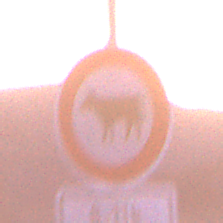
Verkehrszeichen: VerbotViehtrieb
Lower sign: ZeitangabenOhneBeschraenkungAufWochentage2
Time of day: Dawn
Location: Outdoor (Nature)
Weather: PartlyCloudy
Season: NotSpecified
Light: Natural